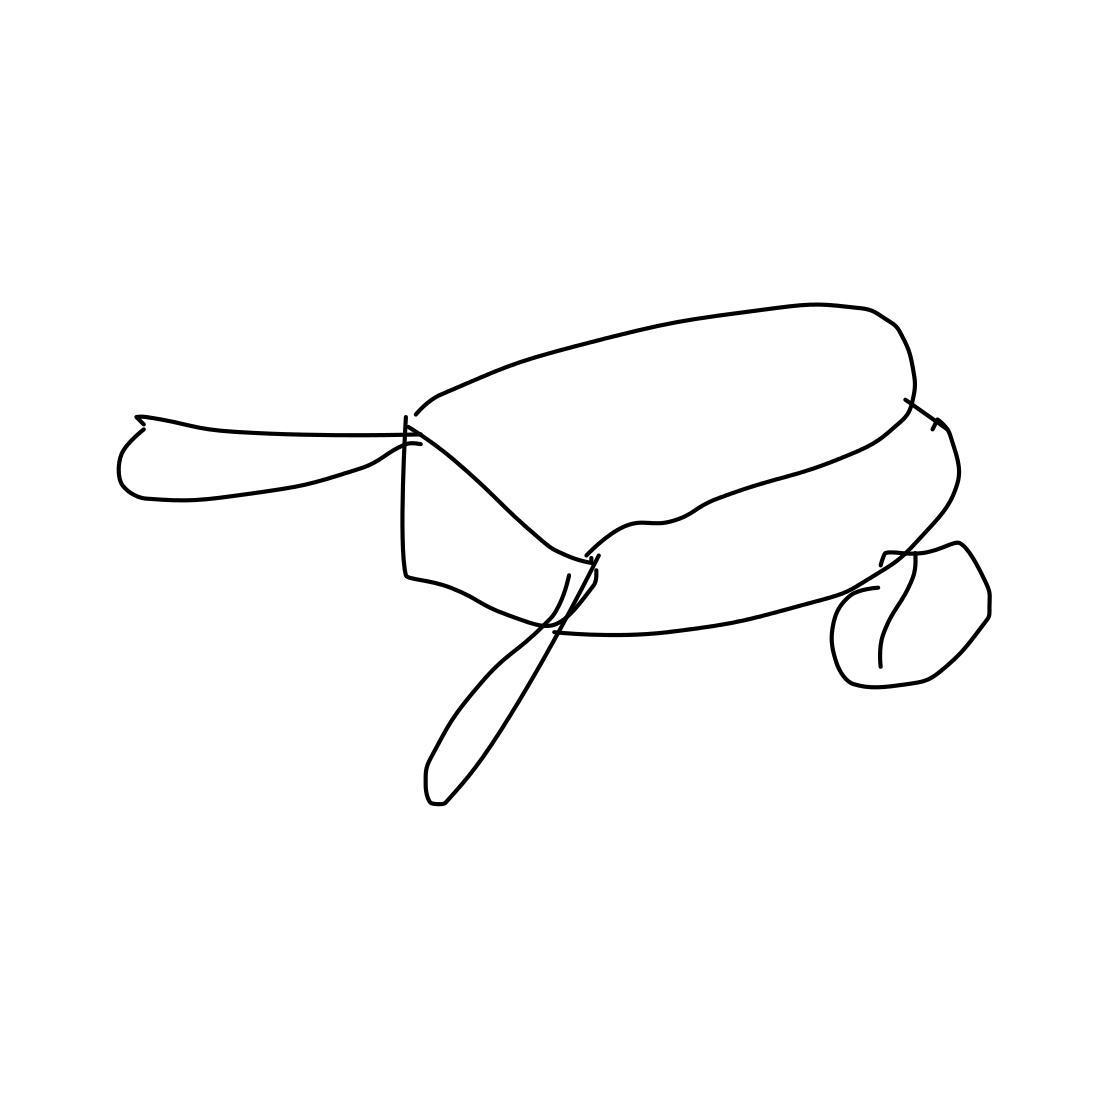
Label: wheelbarrow